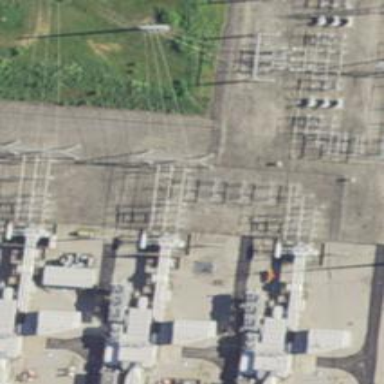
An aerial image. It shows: Gas turbine power generator.